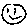
Label: smiley face